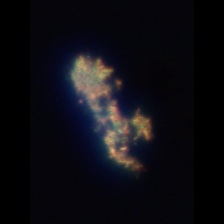
Taxon: Unknown_detritus
Group: Unknown